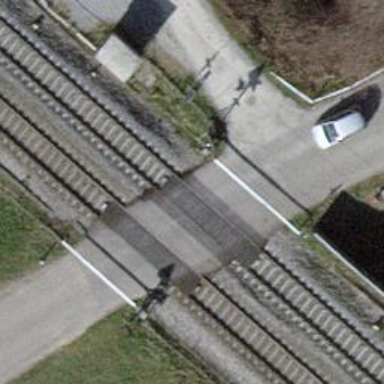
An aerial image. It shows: Level crossing with full barriers and lights.